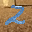
Label: 2